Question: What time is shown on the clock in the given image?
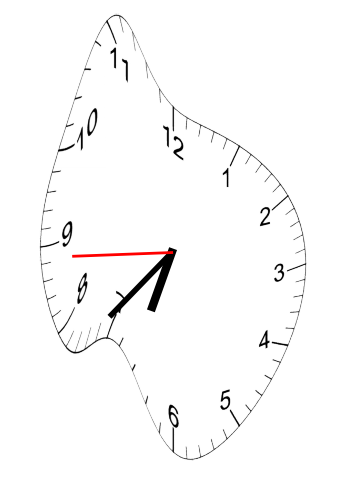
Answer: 06:36:44